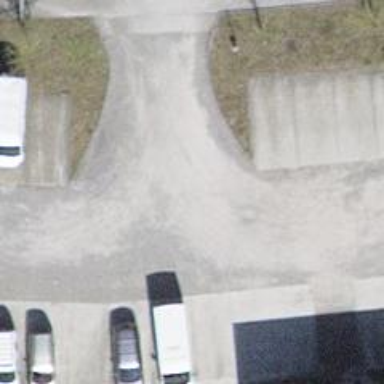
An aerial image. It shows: Parking aisle designated as service road.